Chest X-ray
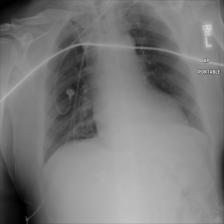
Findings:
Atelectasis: negative
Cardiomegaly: negative
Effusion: negative
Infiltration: negative
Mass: negative
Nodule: negative
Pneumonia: negative
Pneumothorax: negative
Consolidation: negative
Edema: negative
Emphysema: negative
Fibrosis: negative
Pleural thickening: negative
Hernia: negative